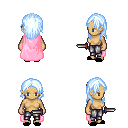
a pixel art fantasy rpg character, female body template, human, tanned skin, pink cape, metal pants, white cyan long hairstyle, black slippers, dagger, four views (front, back, left, right), 2x2 character sprite sheet, small pixel art, hard edges, no anti-aliasing